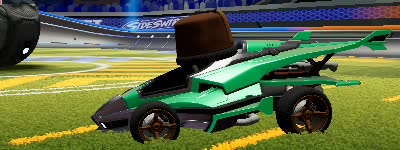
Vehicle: aftershock